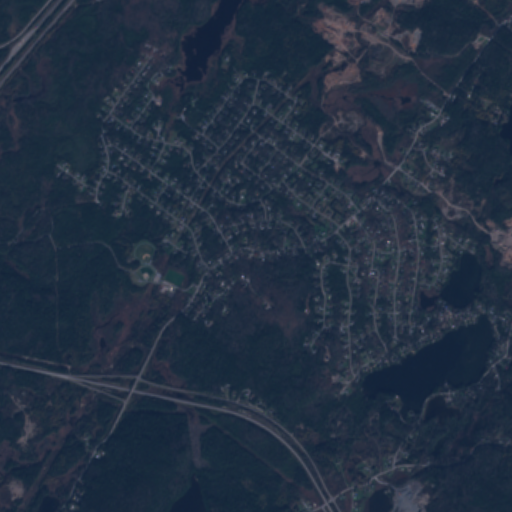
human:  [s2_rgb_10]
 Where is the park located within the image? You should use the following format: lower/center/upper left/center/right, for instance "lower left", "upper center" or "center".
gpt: The park is located in the center left of the image.
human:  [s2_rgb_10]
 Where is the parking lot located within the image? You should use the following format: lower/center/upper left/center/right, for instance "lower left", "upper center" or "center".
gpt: The parking lot is located in the center left of the image.
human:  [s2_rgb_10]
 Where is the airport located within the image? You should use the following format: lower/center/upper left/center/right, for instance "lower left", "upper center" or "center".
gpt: There is no airport in the image.